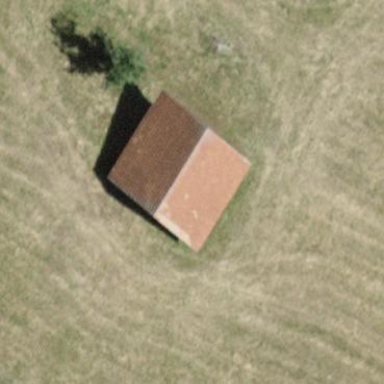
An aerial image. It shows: Rural barn.